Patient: sex M, age 74
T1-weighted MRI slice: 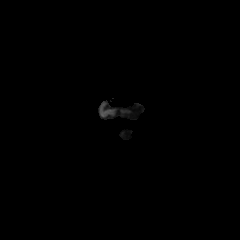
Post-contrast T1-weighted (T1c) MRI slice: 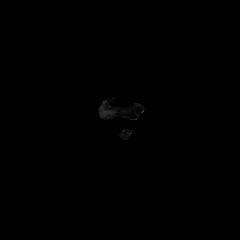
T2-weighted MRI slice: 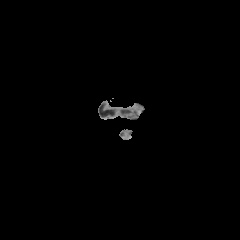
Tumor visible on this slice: no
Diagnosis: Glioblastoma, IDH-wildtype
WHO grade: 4